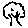
Label: tree